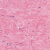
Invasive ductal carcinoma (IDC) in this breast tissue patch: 1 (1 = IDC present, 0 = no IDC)